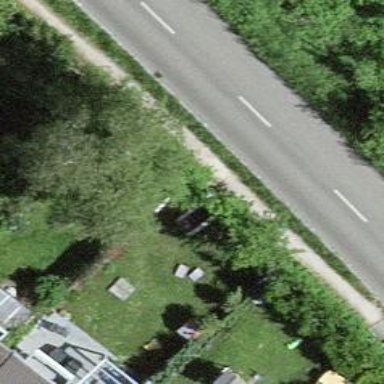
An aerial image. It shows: Compacted footway.